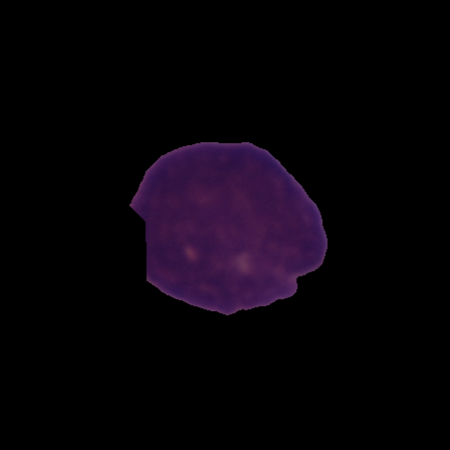
Label: cancer